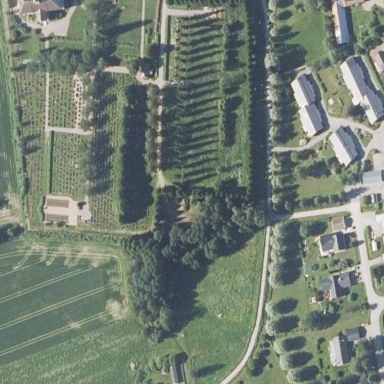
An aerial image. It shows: Cemetery.